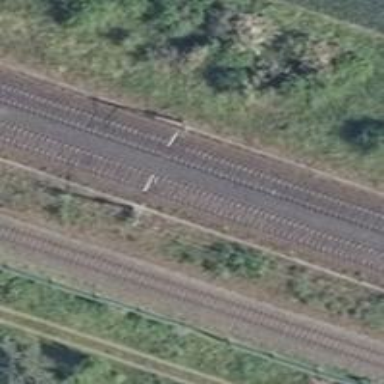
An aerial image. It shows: Milestone along the railway track with catenary mast.